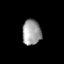
Tissue: prostate
Cell type: T cells
Senescence score: 0.3277
Nuclear area (px): 468
Mean DAPI intensity: 158.368